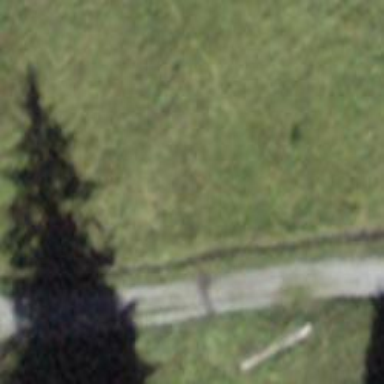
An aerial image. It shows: Bench for seating.